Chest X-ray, AP view. Patient: 75 years old, sex F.
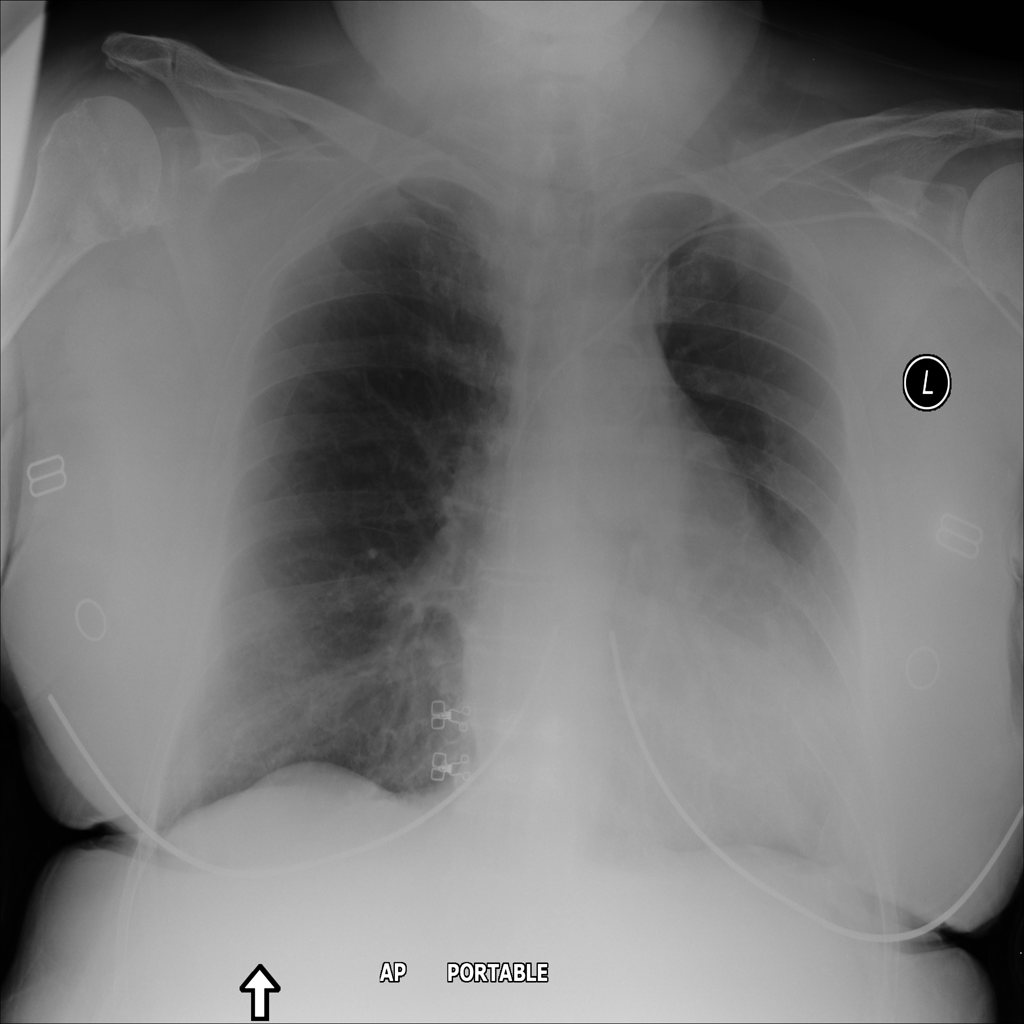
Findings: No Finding